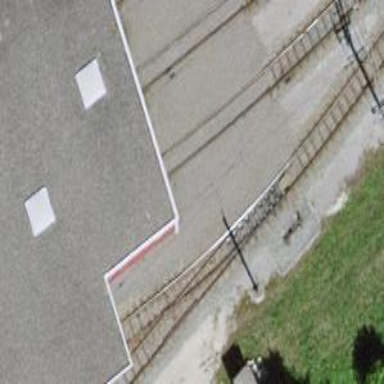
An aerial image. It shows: Narrow-gauge railway yard with electrified contact line.